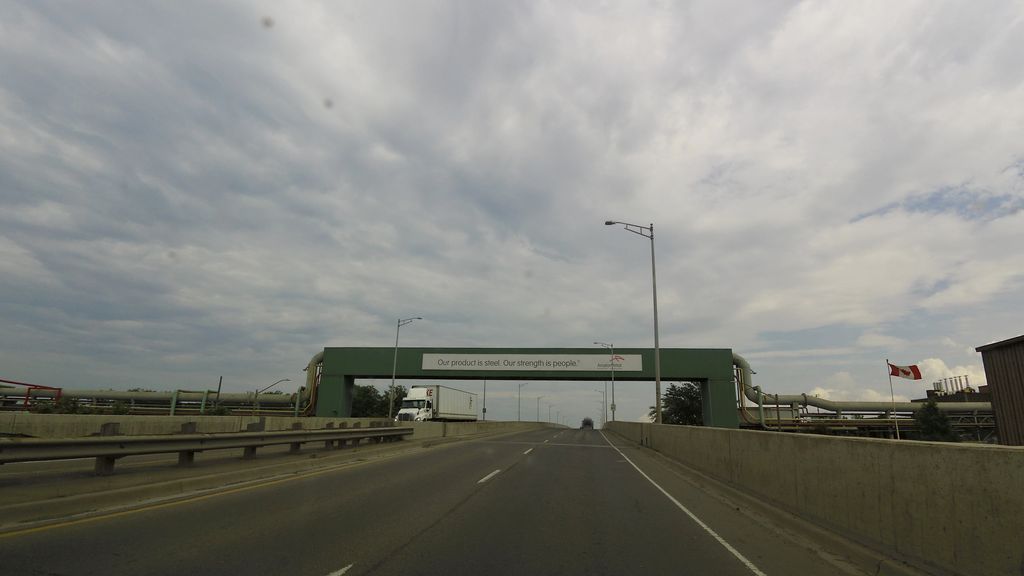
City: hamilton